Question: In Matplotlib, I would like to draw a (or a cross), but the one provided in the <URL> is too .
Even as I increase its size, it doesn't get any thicker.
For <URL>:

The <URL> drawing the red plus sign are:
'''
# Draw median marker.
if plot_opts.get('bean_show_median', True):
ax.plot(pos, np.median(pos_data),
marker=plot_opts.get('bean_median_marker', '+'),
color=plot_opts.get('bean_median_color', 'r'))
'''
If I add an extra parameter 'markersize=20', the marker will only stretch. It will be as thin as before. Can I make it thick?
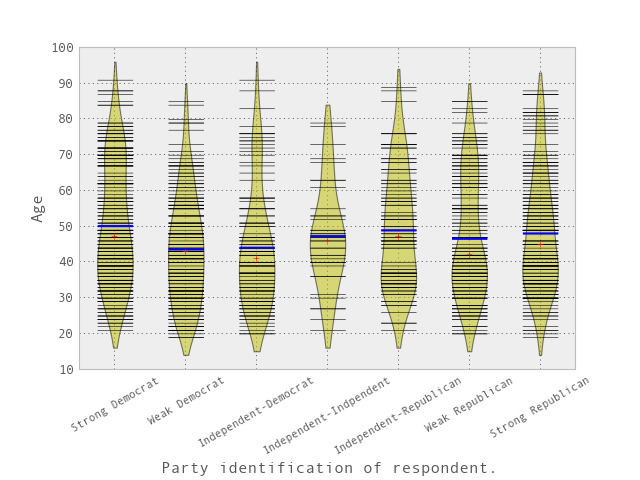
Answer: You can use 'markeredgewidth' (or 'mew'). You'll want to combine it with 'markersize', otherwise you get thick but tiny markers.
For example:
'''
plt.plot([2,4,6,1,3,5], '+', mew=10, ms=20)
'''